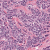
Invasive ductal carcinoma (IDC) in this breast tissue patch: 1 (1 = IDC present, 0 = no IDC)